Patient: sex M, age 45
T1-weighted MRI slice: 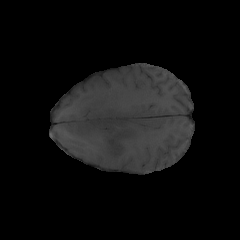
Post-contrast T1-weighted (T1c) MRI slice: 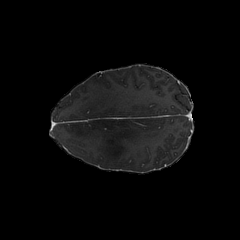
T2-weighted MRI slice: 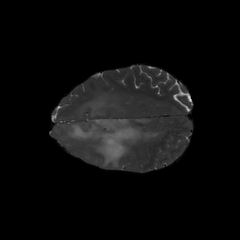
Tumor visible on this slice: yes
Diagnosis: Astrocytoma, IDH-mutant
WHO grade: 3